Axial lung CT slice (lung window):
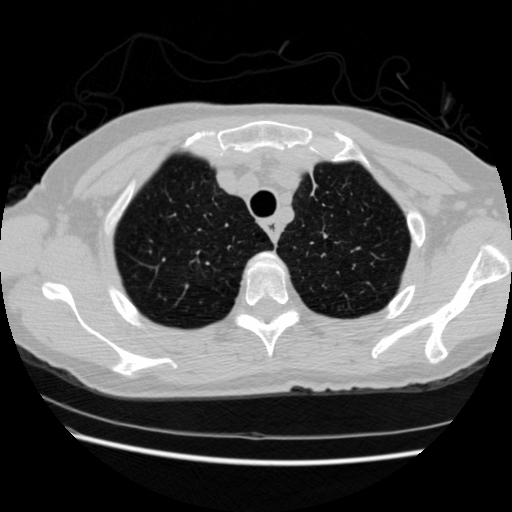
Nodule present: no